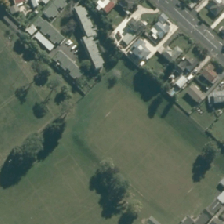
Land cover: urban_parkland